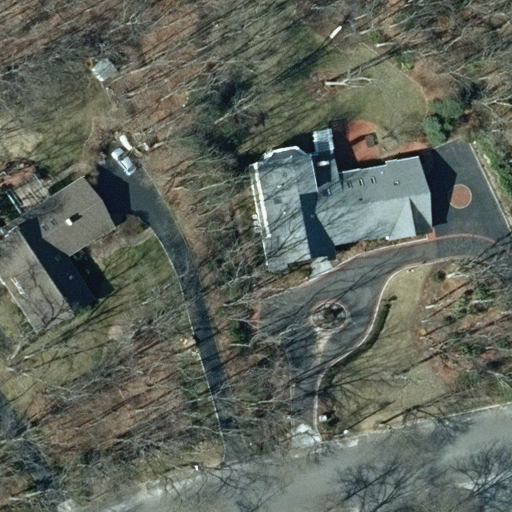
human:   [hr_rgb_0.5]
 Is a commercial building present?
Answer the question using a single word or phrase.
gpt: no

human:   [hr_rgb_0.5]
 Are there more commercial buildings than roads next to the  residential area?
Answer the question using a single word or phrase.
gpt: no

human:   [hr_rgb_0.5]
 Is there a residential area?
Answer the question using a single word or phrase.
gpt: yes

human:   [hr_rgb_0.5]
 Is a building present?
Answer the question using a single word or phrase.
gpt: yes

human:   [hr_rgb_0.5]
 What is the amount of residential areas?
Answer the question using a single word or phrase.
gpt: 1

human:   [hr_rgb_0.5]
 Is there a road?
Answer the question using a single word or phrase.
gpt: yes

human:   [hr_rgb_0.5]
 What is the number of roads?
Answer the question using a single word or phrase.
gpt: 2

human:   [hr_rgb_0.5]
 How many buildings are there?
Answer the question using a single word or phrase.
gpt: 2

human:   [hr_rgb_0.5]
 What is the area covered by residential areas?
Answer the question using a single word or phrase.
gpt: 10637m2

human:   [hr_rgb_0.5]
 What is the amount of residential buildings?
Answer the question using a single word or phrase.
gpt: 2

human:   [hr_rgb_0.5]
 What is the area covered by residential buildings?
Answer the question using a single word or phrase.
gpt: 1028m2

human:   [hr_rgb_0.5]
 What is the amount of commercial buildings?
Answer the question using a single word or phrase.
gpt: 0

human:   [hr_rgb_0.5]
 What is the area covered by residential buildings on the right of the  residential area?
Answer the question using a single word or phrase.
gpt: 0m2

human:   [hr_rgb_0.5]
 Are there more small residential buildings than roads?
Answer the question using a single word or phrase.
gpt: no

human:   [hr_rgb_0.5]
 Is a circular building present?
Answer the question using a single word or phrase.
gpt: no

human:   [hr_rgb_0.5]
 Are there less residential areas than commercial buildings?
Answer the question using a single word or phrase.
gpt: no

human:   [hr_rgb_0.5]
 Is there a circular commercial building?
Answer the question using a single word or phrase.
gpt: no

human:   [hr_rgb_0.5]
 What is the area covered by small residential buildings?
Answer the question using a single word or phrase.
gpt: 0m2

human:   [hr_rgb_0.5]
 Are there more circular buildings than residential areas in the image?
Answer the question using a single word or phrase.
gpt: no

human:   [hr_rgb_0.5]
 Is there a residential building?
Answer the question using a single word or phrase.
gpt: yes

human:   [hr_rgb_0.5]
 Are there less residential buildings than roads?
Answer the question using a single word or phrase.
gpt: no

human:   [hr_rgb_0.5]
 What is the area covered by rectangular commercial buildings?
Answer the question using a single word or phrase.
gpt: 0m2

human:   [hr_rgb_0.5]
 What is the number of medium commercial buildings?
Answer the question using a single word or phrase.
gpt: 0

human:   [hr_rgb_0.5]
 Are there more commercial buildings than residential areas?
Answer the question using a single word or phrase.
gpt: no

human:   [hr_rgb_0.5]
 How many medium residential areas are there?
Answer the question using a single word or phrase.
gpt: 0

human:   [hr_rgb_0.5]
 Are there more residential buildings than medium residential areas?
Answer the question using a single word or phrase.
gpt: yes

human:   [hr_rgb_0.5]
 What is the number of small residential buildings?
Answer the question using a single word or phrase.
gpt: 0

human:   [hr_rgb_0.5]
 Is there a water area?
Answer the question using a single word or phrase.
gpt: no

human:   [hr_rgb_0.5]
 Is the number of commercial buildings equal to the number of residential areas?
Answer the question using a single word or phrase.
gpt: no

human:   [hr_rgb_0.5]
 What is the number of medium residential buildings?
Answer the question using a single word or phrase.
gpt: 1

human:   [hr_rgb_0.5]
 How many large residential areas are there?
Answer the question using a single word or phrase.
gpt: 1

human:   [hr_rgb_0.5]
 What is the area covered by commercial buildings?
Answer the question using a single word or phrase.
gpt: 0m2

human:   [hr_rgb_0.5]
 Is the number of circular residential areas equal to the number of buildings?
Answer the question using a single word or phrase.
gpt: no

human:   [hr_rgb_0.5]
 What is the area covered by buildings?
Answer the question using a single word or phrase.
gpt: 1028m2

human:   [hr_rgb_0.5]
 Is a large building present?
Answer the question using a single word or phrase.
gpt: yes

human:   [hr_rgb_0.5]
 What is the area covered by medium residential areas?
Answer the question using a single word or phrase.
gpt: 0m2

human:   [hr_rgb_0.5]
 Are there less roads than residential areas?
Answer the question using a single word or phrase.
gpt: no

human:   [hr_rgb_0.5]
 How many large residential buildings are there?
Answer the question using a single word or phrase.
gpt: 1

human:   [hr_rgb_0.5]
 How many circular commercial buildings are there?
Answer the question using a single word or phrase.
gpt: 0

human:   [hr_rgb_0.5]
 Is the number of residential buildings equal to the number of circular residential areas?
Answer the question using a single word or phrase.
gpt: no

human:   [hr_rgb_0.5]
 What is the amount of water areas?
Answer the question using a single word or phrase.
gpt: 0

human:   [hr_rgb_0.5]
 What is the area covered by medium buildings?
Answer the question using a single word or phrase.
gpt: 378m2

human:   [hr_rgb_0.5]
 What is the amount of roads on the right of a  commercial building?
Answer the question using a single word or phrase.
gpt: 0

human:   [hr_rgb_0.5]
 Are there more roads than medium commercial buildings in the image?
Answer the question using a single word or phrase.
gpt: yes

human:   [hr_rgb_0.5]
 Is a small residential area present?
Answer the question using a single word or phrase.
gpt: no

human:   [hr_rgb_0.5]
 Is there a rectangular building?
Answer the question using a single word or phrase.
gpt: no

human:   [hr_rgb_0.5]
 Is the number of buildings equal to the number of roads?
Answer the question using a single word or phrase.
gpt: yes

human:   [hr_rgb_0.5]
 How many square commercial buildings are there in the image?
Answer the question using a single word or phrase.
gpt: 0

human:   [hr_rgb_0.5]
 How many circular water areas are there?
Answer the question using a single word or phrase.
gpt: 0

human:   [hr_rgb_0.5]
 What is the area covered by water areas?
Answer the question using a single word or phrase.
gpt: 0m2

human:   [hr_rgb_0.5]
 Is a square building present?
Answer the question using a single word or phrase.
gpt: no

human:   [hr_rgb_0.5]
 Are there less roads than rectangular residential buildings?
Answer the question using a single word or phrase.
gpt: no

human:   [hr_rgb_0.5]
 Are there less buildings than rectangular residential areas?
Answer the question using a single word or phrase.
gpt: no

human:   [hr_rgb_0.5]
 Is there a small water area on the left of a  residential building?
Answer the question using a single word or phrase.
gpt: no

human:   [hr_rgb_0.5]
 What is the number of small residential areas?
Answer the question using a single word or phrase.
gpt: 0

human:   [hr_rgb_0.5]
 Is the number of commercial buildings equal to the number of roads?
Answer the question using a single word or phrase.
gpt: no

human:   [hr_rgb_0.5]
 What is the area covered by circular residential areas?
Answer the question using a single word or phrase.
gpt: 0m2

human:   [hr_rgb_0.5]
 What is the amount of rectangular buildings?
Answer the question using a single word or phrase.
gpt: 0

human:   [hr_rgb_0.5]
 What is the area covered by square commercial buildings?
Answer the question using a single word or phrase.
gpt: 0m2

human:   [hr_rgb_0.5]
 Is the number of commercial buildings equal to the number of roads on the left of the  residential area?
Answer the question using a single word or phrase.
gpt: no

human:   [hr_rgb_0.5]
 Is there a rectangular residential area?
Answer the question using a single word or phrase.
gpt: yes

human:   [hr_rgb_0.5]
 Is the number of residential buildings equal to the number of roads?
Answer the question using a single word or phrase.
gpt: yes

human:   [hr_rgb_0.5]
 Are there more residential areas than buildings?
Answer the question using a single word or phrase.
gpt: no

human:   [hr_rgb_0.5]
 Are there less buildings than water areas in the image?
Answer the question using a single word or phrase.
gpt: no